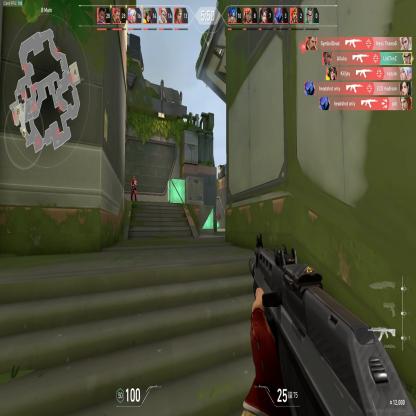
Label: enemy